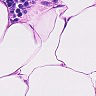
Metastatic tissue present: no